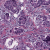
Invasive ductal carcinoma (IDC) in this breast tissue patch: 1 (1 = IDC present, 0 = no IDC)